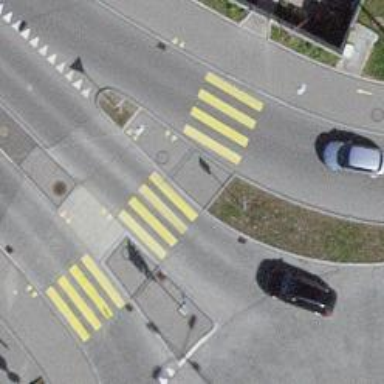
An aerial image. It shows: Uncontrolled zebra crossing on the road.